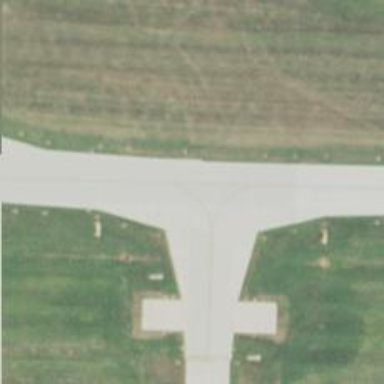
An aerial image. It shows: Image of taxiway at airport.